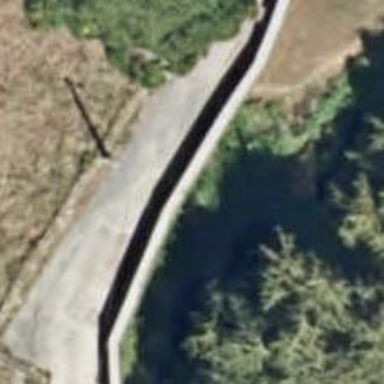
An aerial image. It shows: Wall is shown in the image.